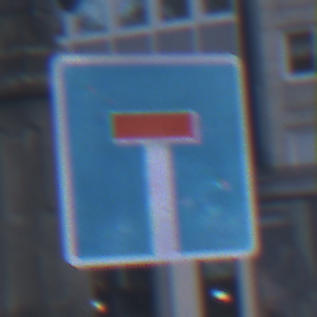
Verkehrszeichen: Sackgasse
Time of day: SunriseSunset
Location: Outdoor (Urban)
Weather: PartlyCloudy
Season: NotSpecified
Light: Natural